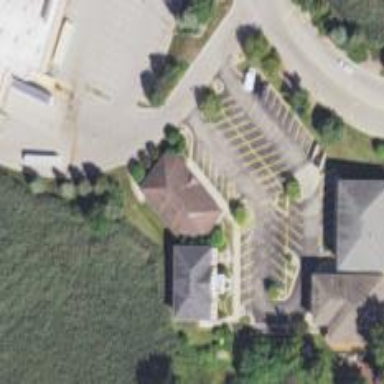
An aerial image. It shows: Parking area.